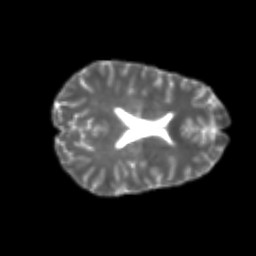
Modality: T2w
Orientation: axial
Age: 22
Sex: female
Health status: healthy
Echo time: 0.074 s